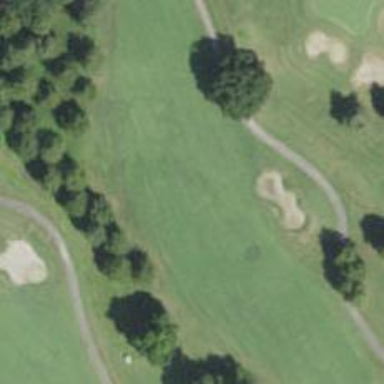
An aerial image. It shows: View of golf hole.